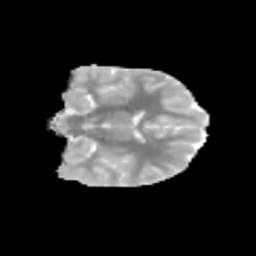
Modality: MD
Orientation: coronal
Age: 9
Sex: female
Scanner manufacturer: siemens
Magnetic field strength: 3 T
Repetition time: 3.8 s
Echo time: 0.07 s